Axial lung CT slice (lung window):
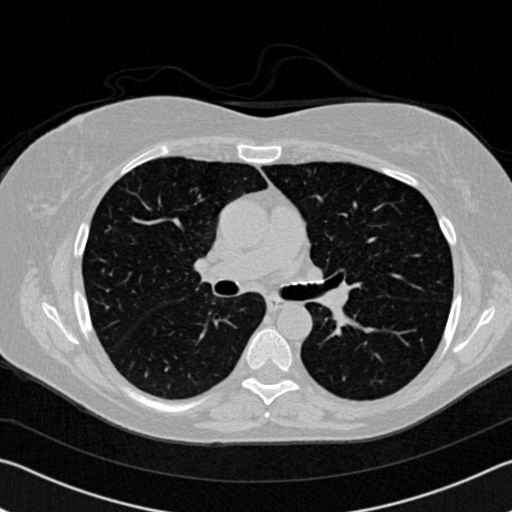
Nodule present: no